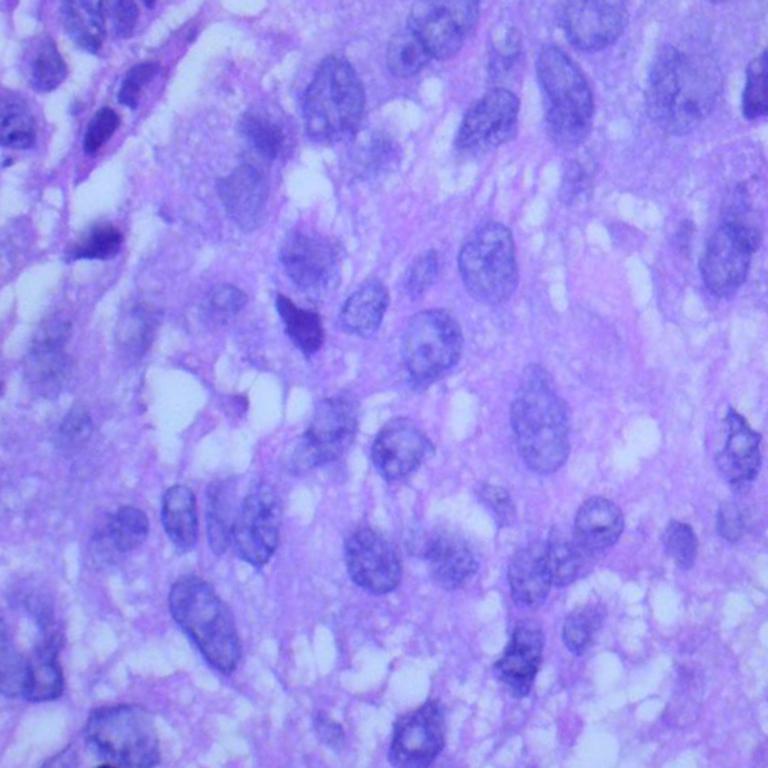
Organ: lung
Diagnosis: squamous carcinomas